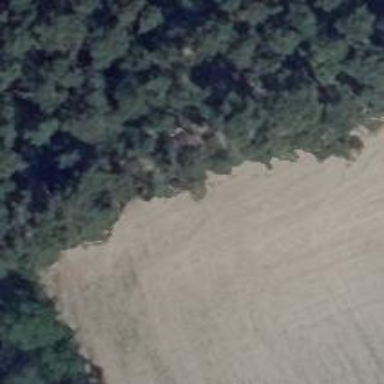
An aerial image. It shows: Hunting stand.